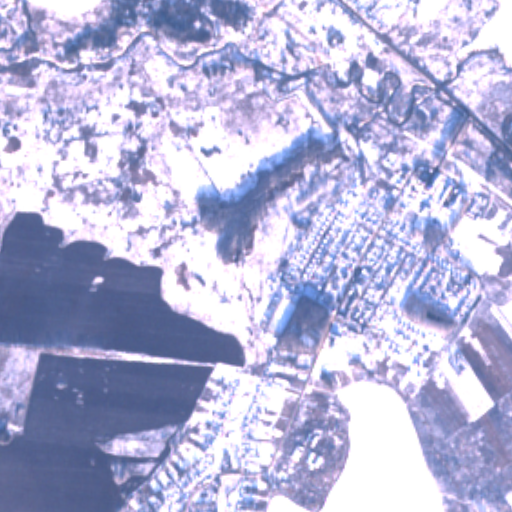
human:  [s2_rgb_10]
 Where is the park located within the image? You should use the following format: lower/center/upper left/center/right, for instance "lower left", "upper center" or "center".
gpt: The park is located in the lower center of the image.
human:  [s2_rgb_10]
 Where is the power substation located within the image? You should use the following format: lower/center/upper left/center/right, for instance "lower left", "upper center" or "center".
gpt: The power substation is located in the lower center of the image.
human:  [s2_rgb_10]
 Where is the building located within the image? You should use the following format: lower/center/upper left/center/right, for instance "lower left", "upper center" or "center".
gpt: There is no building in the image.